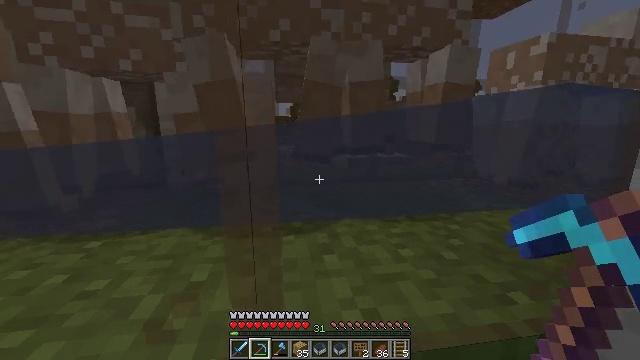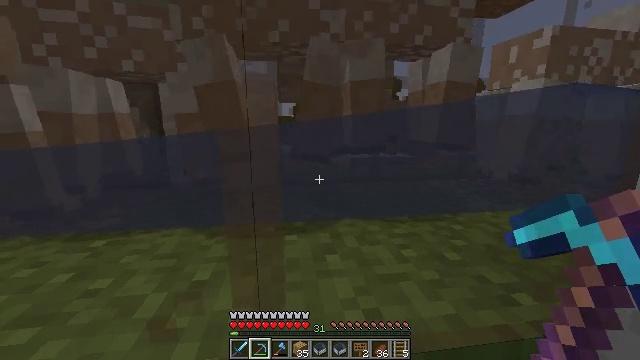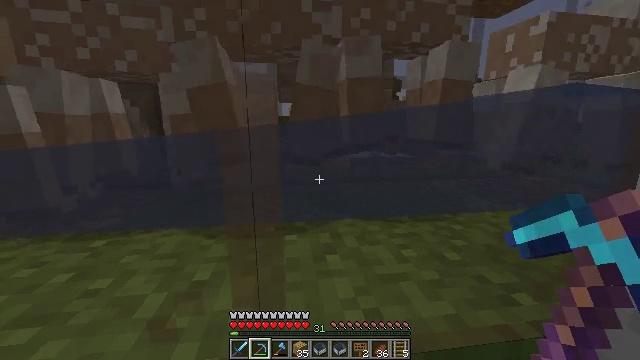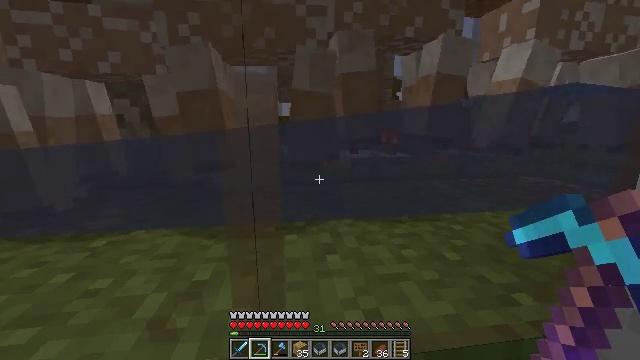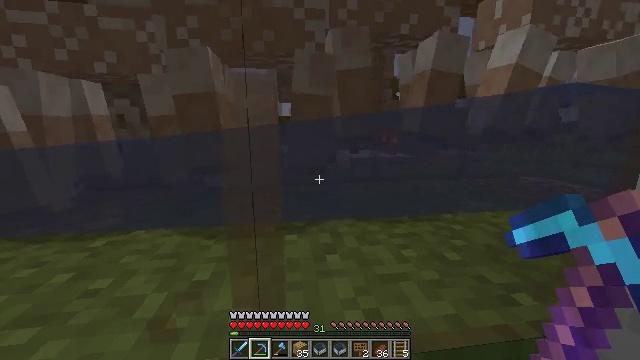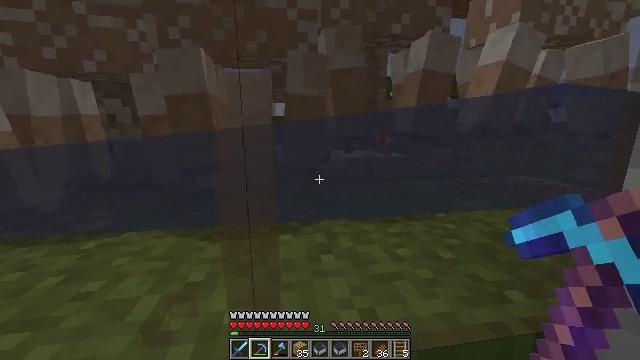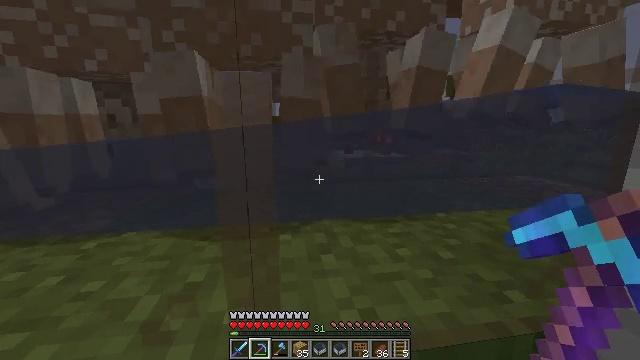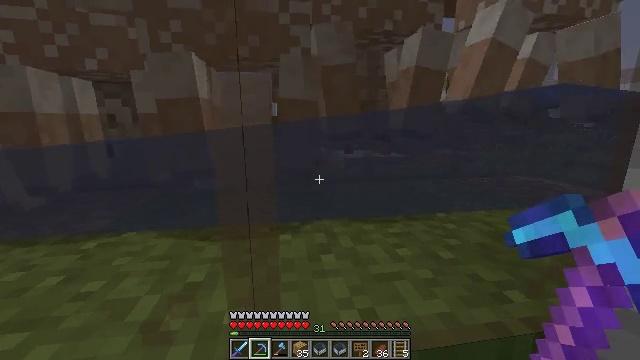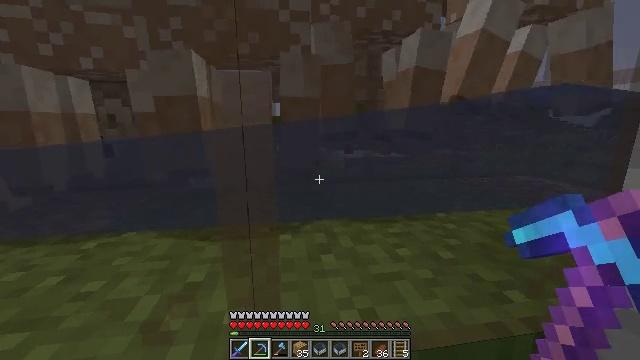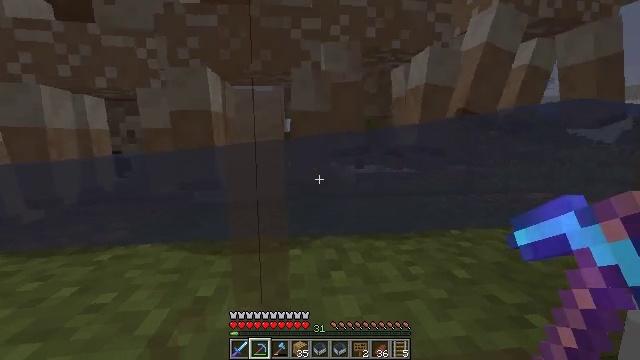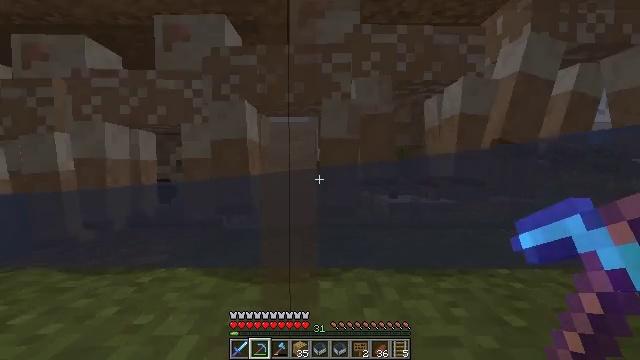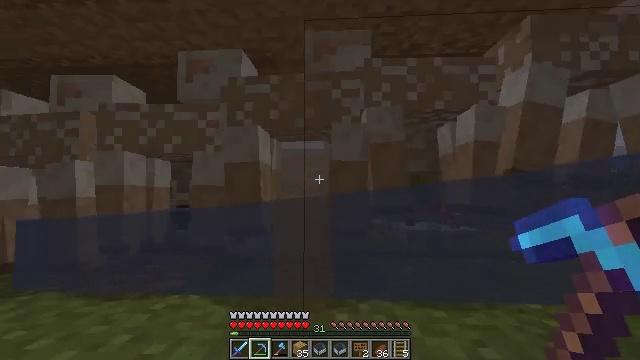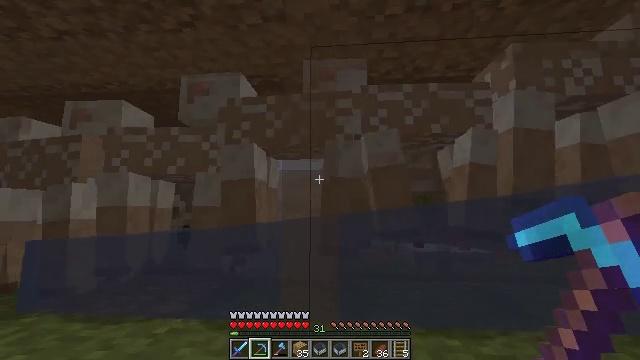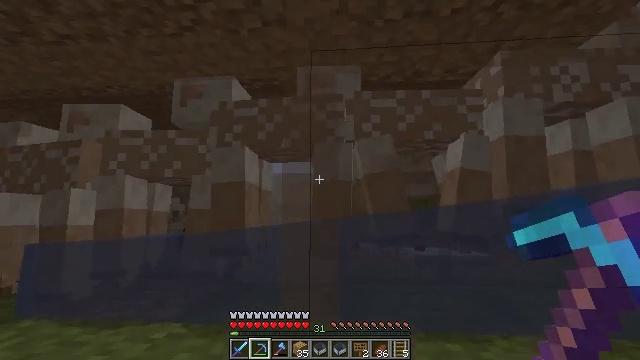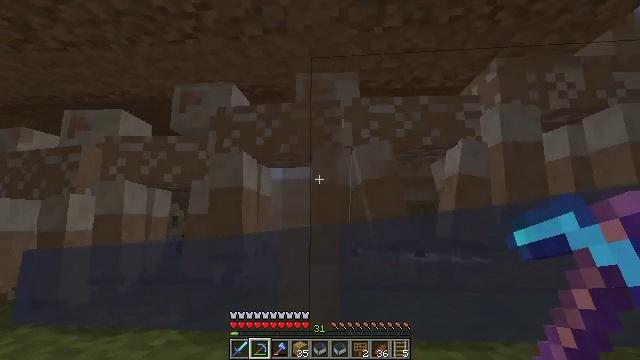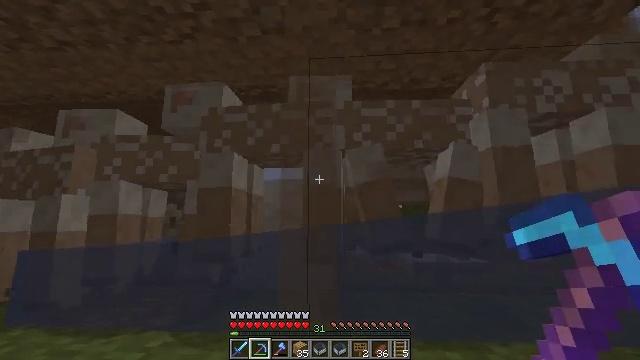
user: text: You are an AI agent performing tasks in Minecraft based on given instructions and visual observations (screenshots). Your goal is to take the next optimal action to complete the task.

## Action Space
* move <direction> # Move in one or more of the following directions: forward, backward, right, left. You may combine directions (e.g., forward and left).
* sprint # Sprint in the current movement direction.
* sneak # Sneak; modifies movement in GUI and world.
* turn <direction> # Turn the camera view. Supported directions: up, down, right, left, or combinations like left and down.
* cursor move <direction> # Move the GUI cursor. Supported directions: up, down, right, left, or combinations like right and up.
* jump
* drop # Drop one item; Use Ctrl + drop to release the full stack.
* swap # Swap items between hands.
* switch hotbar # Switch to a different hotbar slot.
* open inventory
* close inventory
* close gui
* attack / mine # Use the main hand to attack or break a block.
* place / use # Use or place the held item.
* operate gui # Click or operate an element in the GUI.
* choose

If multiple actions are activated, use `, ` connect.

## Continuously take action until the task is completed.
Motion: motion action
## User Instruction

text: Mine the brown stained glass.
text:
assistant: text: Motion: no_op
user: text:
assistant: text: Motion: no_op
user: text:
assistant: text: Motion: no_op
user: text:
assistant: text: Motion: no_op
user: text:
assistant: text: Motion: turn right
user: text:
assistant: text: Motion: no_op
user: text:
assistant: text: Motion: no_op
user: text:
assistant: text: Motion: no_op
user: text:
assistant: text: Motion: turn left and up
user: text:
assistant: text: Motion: turn left and up
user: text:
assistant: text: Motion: turn left and up
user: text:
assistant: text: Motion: turn left and up
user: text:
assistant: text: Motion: no_op
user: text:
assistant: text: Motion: turn up
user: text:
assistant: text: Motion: no_op
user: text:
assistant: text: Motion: turn right and down
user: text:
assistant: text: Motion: turn right and down
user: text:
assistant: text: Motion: turn right and down
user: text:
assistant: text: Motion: no_op
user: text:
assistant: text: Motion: turn right
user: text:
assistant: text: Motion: turn right
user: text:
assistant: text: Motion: no_op
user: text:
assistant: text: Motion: no_op
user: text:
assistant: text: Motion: no_op
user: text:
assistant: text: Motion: no_op
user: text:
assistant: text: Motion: no_op
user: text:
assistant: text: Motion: no_op
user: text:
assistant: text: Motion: no_op
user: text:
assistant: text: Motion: no_op
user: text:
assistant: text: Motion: turn left